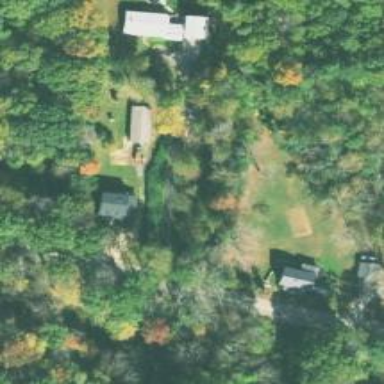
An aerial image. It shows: Residential driveway.